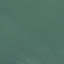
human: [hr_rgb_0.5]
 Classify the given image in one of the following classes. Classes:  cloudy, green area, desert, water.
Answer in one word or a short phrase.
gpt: water